Question:
Supose I have a matrix. This matrix is blank except some points that create rectangles with the same size. Every point that creates a rectangle has a positive number that is equal for all the points of that rectangle. It is posible that this matrix have several rectangles each with the same number.
Imagine now I have a second matrix with the same structure but now the rectangles are in other positions with an other size and an other values just as matrix A and B in the picture.
I want to combine both matrix so if there's an intertection of some rectangle, the rectangle with the minimum number is erased.
Which is the best way to do it? I think that it can be posible doing fors but I want to do it 30 times so it will take a lot of time for Octave to complete it if I don't improve it.
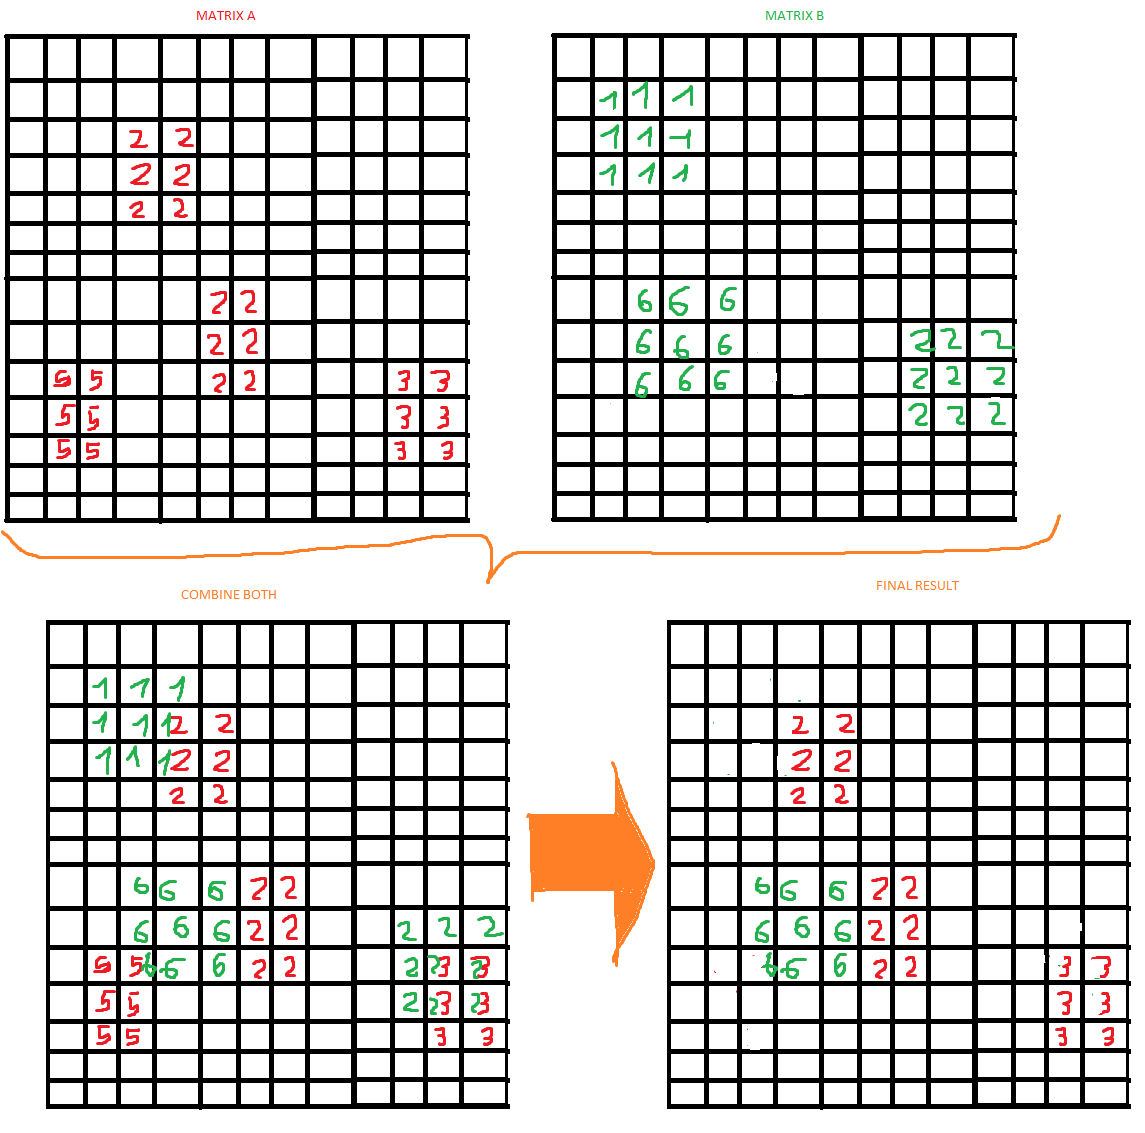
Answer: I have made this small code that seem to do the job:
'''
A=[0 0 1 1 1 0 ;
0 0 1 1 1 0 ;
0 0 0 0 0 0 ;
2 2 0 0 0 0 ;
2 2 0 0 0 0 ;
2 2 0 0 0 0 ];
B=[3 0 2 2 0 0 ;
3 0 2 2 0 0 ;
0 0 2 2 0 0 ;
0 0 0 0 0 0 ;
1 1 1 1 1 0 ;
1 1 1 1 1 0 ];
%give a unique id to each rectangle
lblA=bwlabel(A);
lblB=bwlabel(B);
%search for overlap
overlap= A & B;
% find out overlaping rectangle s unique id
overlapLbl= unique([lblA(overlap(:)) lblB(overlap(:))],'rows');
%eliminate rectangle with lower score
for ov=1:size(overlapLbl,1)
scoreA=A(find((lblA==overlapLbl(ov,1)),1));
scoreB=B(find((lblB==overlapLbl(ov,2)),1));
if scoreA>scoreB
B(B==scoreB)=0;
else
A(A==scoreA)=0;
end
end
C=A+B
'''
output:
'''
C =
3 0 2 2 0 0
3 0 2 2 0 0
0 0 2 2 0 0
2 2 0 0 0 0
2 2 0 0 0 0
2 2 0 0 0 0
'''